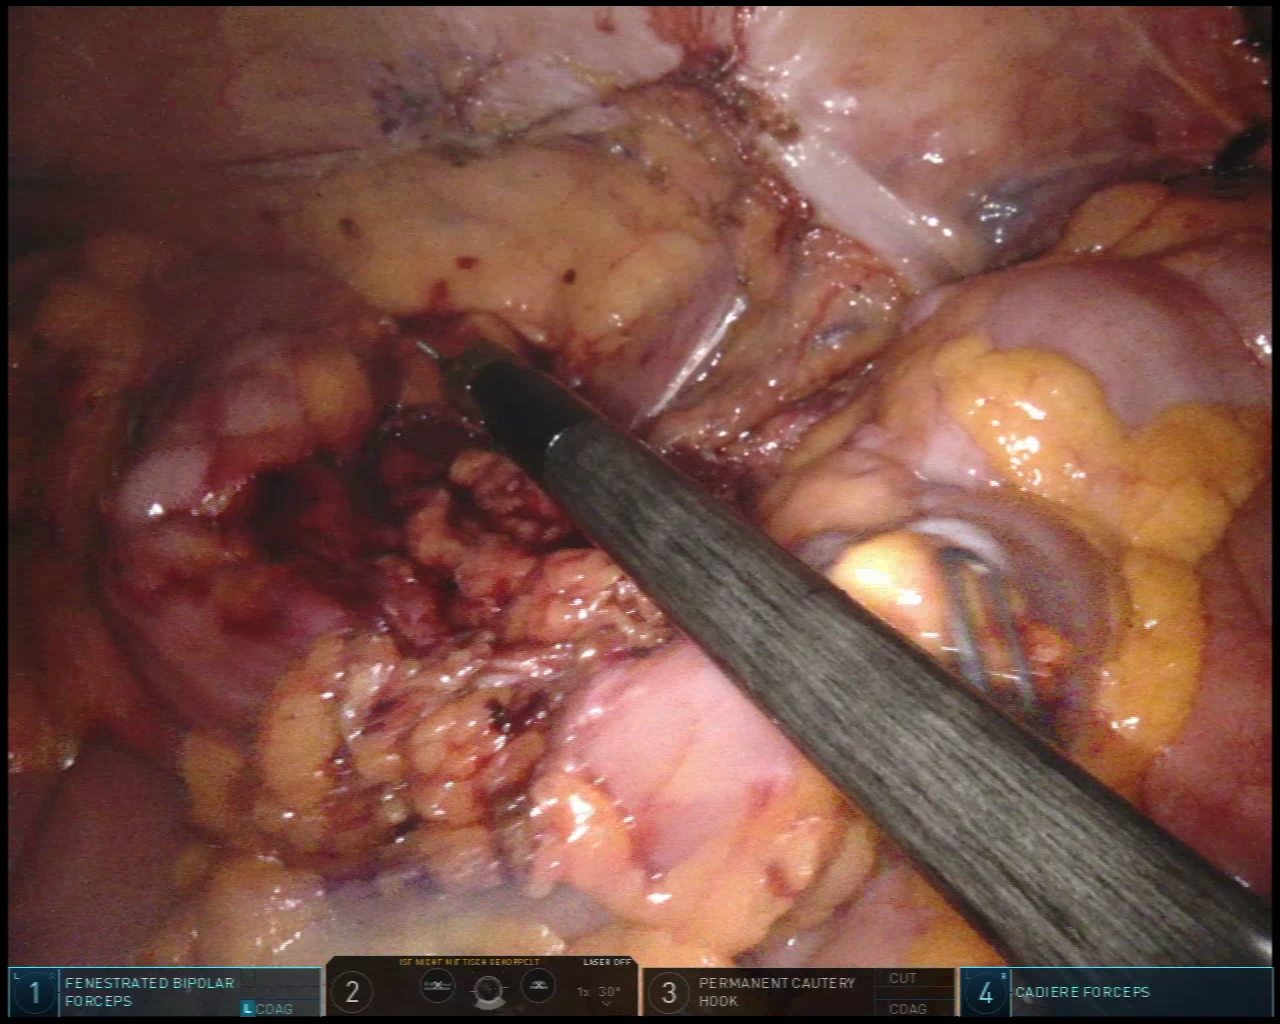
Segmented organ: ureter
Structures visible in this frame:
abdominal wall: yes
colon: yes
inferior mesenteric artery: no
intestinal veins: no
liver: no
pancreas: no
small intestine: yes
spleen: no
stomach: no
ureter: yes
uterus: no
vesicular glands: no